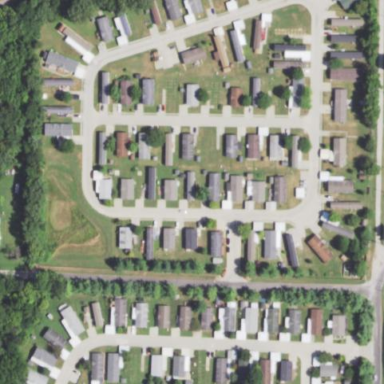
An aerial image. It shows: Residential area known as trailer park.